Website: lowes
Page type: customer-info-address
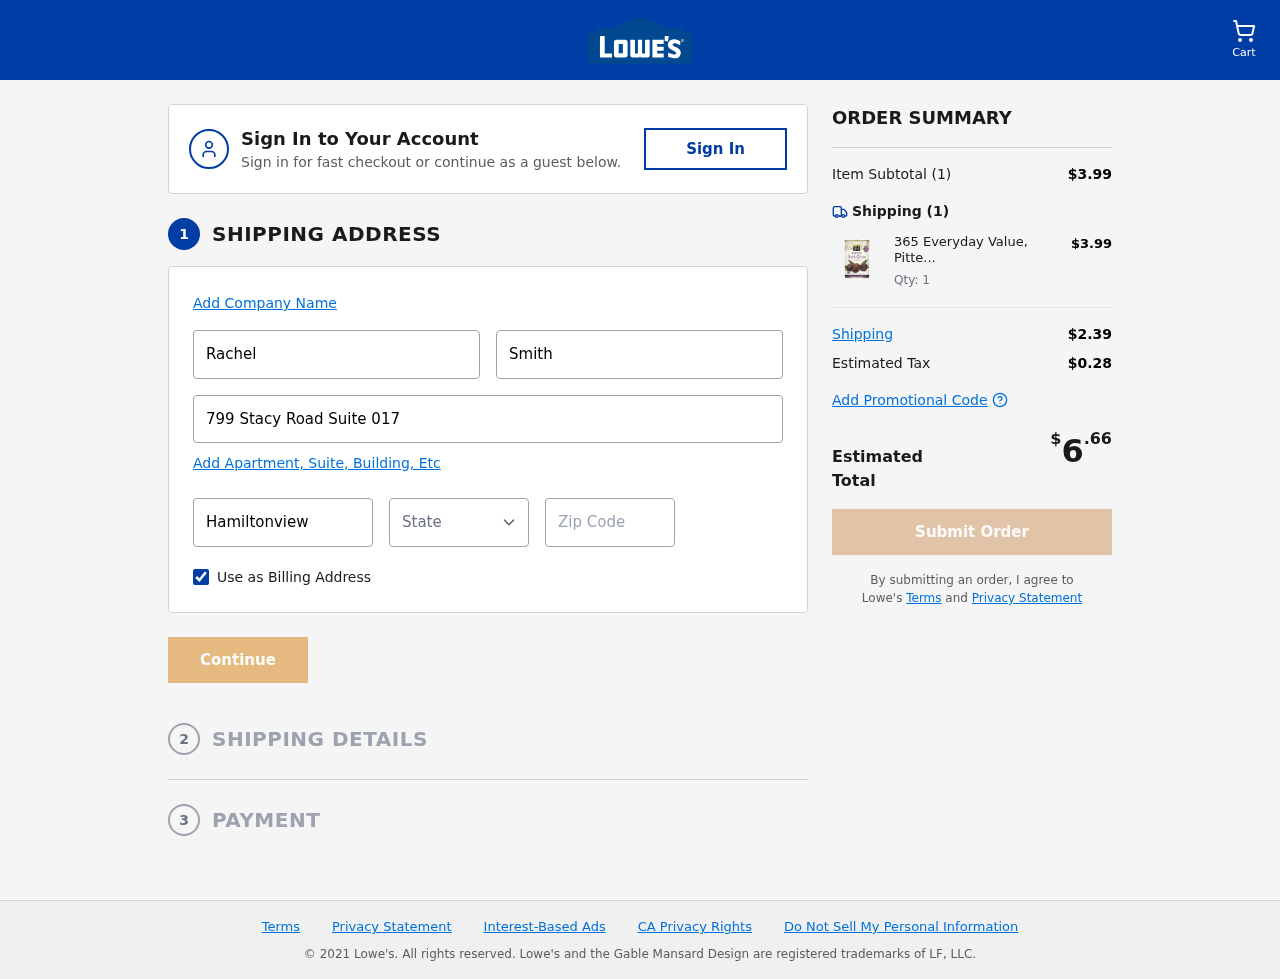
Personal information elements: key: PII_CITY
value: Hamiltonview
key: PII_FIRSTNAME
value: Rachel
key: PII_LASTNAME
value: Smith
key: PII_POSTCODE
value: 46475
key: PII_STATE_ABBR
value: AK
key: PII_STREET
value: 799 Stacy Road Suite 017
Product elements: key: PRODUCT1_NAME
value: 365 Everyday Value, Pitted Black Olives, Jumbo, 5.75 oz
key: PRODUCT1_PRICE
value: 3.99
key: PRODUCT1_QUANTITY
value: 1
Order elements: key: ORDER_NUM_ITEMS
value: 1
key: ORDER_SUBTOTAL
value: $3.99
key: ORDER_NUM_ITEMS2
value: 1
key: ORDER_SHIPPING_COST
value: $2.39
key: ORDER_TAX
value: $0.28
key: ORDER_TOTAL
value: $6.66